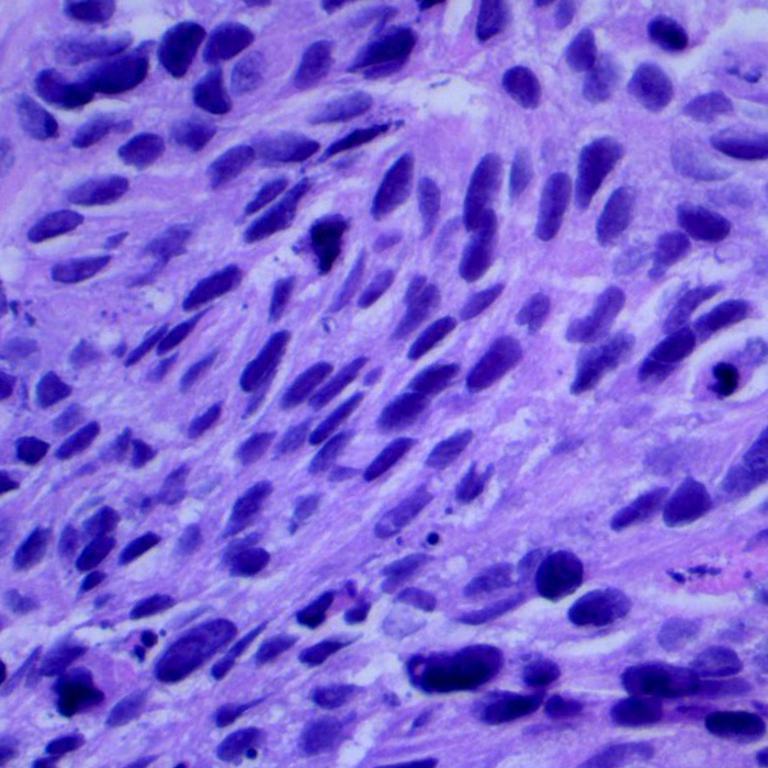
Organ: lung
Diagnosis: squamous carcinomas